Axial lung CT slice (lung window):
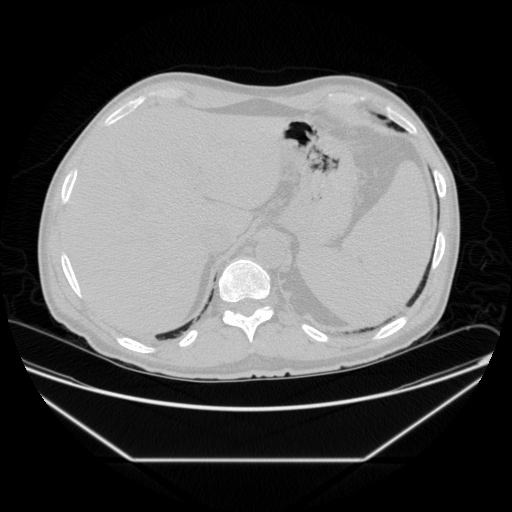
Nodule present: no